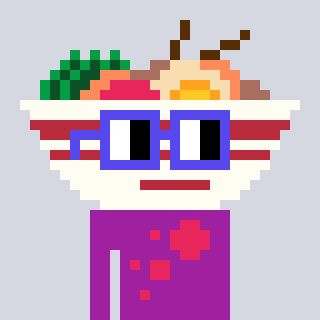
a pixel art character with square blue glasses, a noodles-shaped head and a magenta-colored body on a cool background